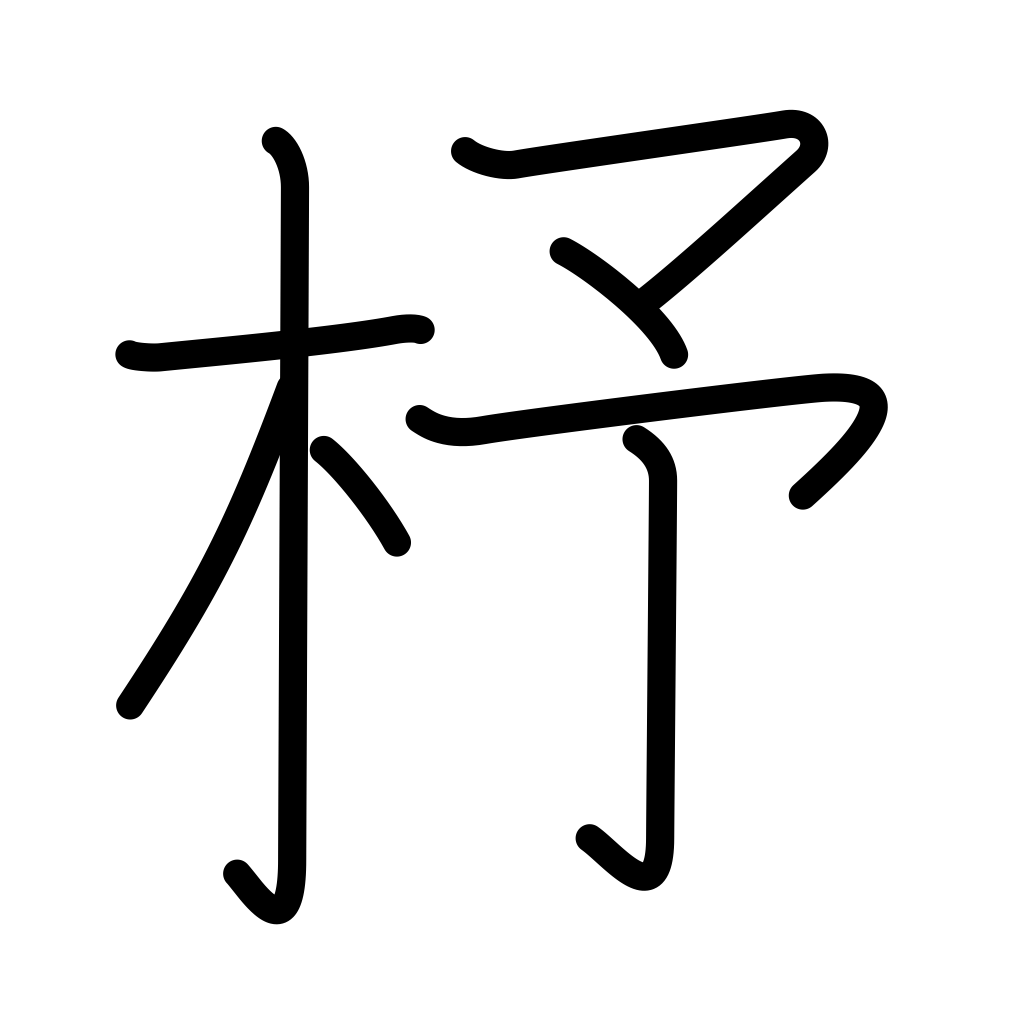
Meaning: shuttle